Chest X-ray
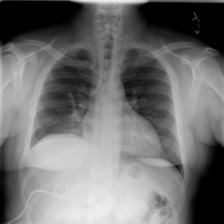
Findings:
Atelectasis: positive
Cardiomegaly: negative
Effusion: negative
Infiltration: negative
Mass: negative
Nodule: negative
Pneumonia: negative
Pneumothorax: negative
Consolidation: negative
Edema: negative
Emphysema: negative
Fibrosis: negative
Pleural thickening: negative
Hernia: negative